Question: I downloaded the sandbox of Symfony 1.4.8 and copied the files to my webserver. Unfortunately, when I try to access '/symfony/sf_sandbox/web/' (where I installed it), I get the following:

It seems like the images aren't showing. According to the text:
> If you see no image in this page, you may need to configure your web server so that it gains access to the 'symfony_data/web/sf/' directory.
However, when I try to locate the folder referenced above, it does not exist:
As you can see, there is no 'sf/' directory under 'web/'. What am I doing wrong?
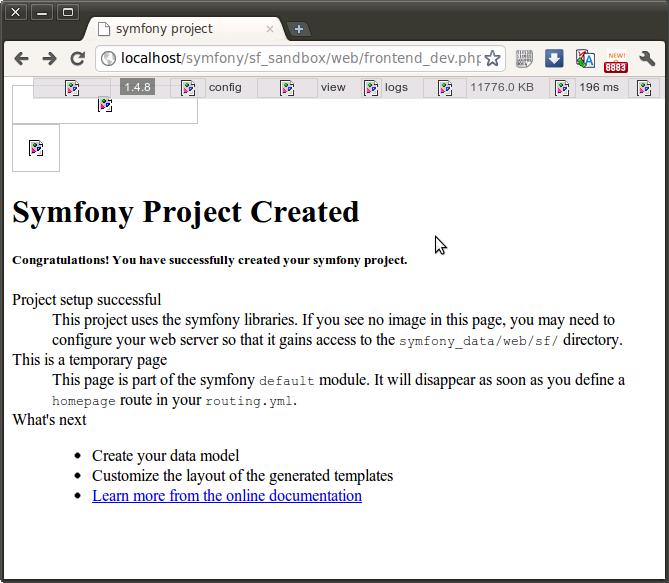
Answer: All the images are located in the Symfony source directory.
I would try creating a symbolic link in the web folder called pointed to the following:
It should have access to the needed images at that point.